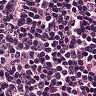
Metastatic tissue present: no